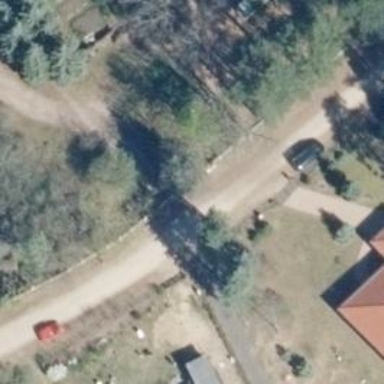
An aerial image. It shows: Residential road.